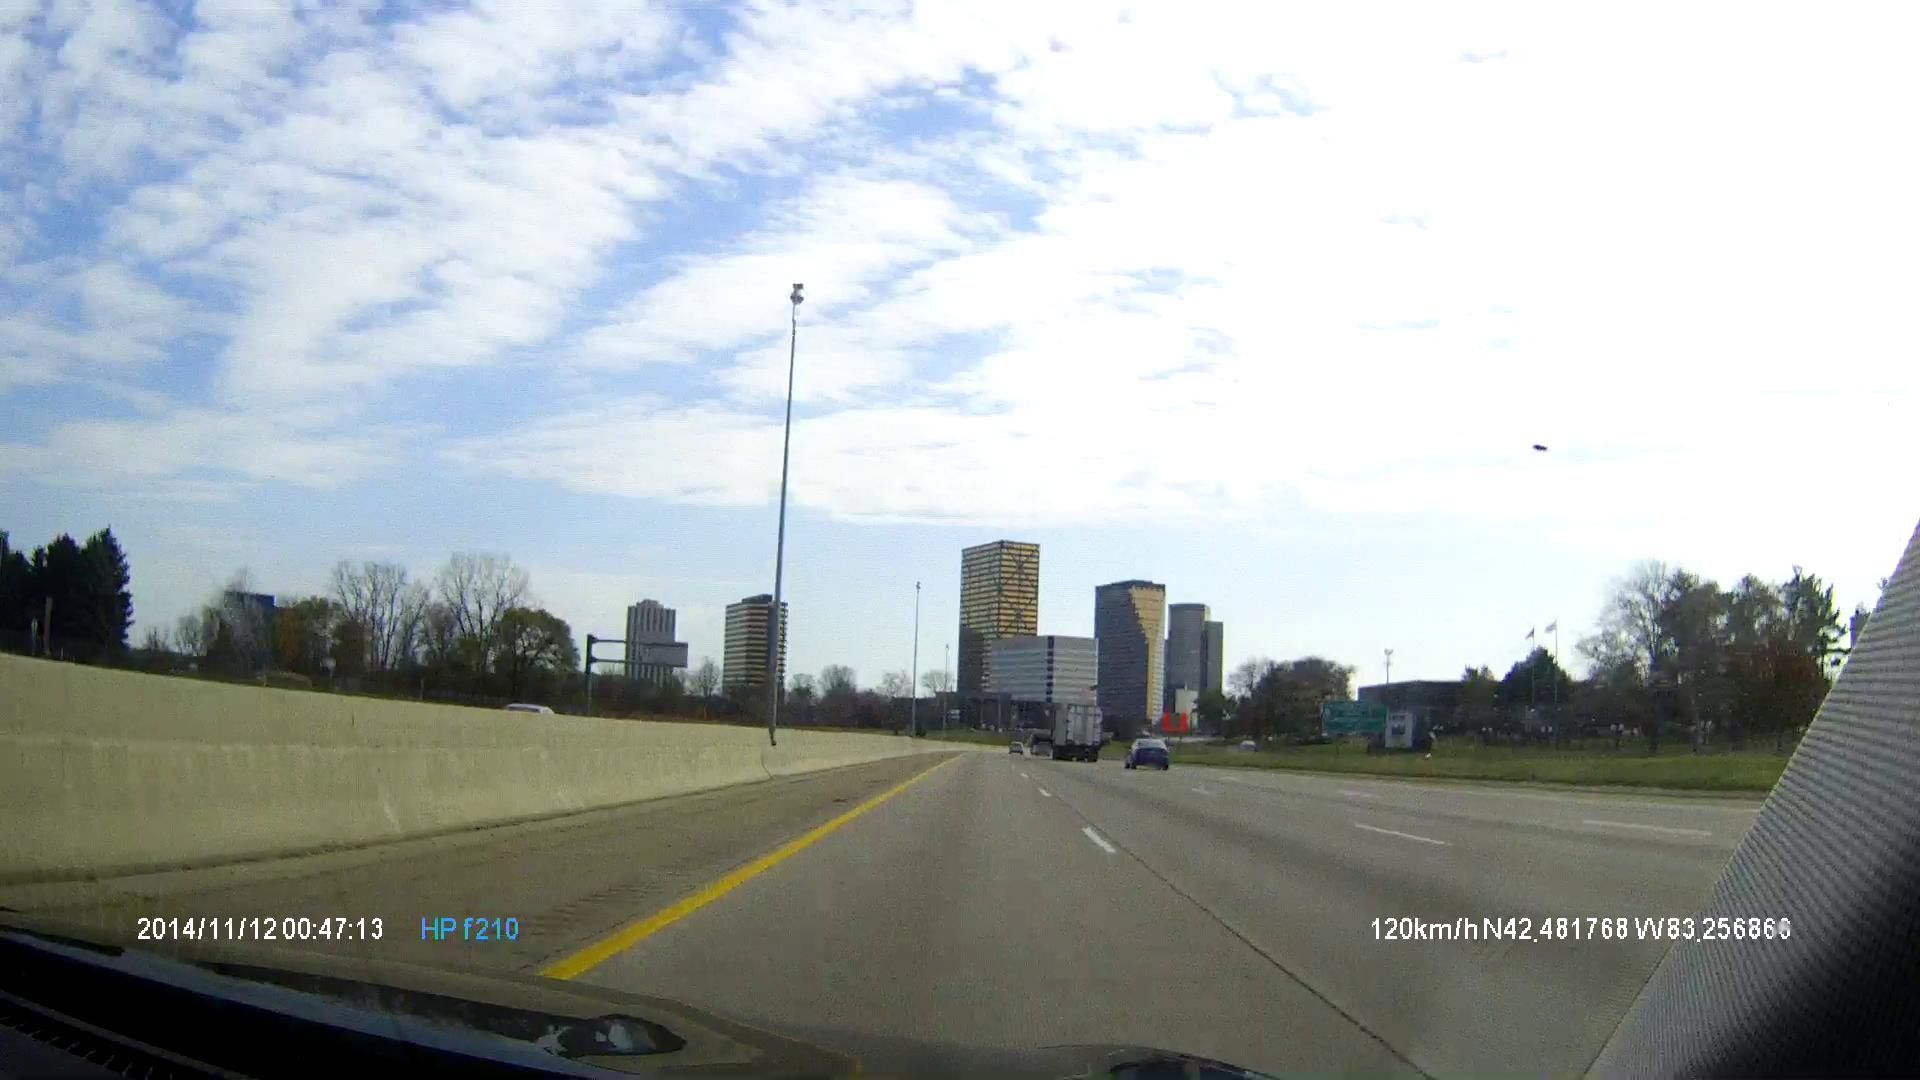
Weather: cloudy
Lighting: day
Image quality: good
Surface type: driving surface
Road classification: motorway
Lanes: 3
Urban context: low density rural
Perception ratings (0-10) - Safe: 3.55, Lively: 1.3, Beautiful: 0.72, Boring: 5.85, Depressing: 5.7, Wealthy: 2.48